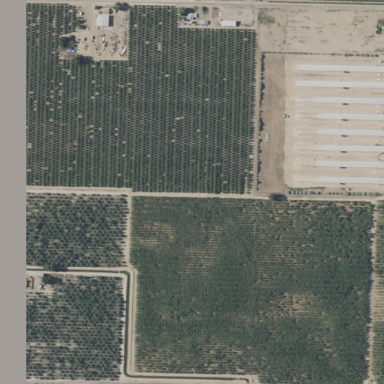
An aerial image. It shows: Orchard filled with almond trees.